Interaction volume radius: 10 \u00c5
Interaction volume height: 15 \u00c5
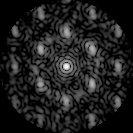
Disorder parameter: 0.5132